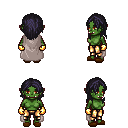
a pixel art fantasy rpg character, female body template, orc, green skin, gray cape, gold greaves, raven long hairstyle, gold gloves, brown slippers, four views (front, back, left, right), 2x2 character sprite sheet, small pixel art, hard edges, no anti-aliasing